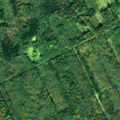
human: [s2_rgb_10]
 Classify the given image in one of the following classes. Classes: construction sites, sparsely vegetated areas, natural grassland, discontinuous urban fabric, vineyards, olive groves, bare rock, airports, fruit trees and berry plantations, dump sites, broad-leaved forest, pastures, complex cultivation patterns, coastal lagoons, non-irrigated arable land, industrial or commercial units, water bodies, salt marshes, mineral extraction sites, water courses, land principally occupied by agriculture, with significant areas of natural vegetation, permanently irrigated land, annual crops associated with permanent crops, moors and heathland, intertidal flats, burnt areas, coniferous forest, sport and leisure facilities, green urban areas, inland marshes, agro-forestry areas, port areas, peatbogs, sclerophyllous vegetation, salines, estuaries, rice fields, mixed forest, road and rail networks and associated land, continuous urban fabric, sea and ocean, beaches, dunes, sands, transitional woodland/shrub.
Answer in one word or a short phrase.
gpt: broad-leaved forest, coniferous forest, mixed forest